The image shows the envelope spectrum of a rolling-element bearing's vibration signal, with the characteristic fault frequencies (BPFO outer race, BPFI inner race, BSF ball, FTF cage) marked as reference lines. Classify the bearing condition as one of: normal, inner_race, outer_race, ball.
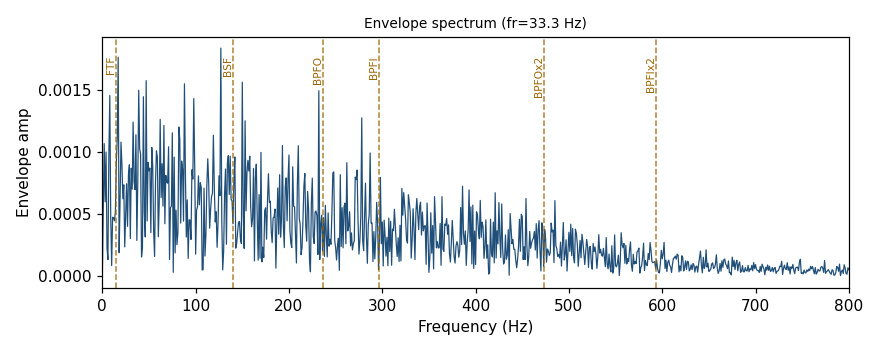
Answer: normal